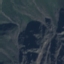
Land use / land cover: HerbaceousVegetation